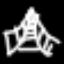
Label: The Eiffel Tower